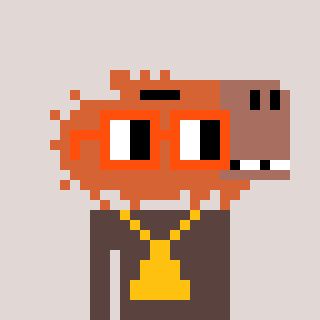
a pixel art character with square orange glasses, a capybara-shaped head and a darkbrown-colored body on a warm background